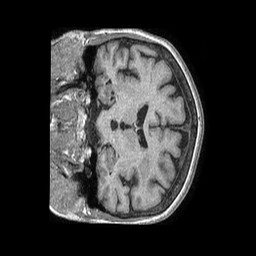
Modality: T1w
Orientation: coronal
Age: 61
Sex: female
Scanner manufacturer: philips
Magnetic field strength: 1.5 T
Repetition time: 0.007908 s
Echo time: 0.003702 s